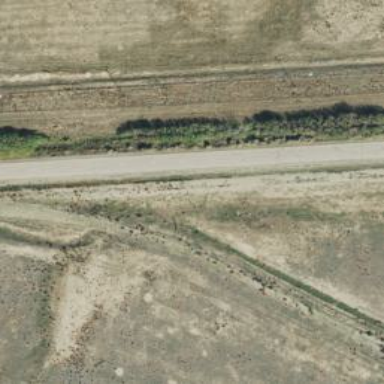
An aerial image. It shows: Disused railway spur service.